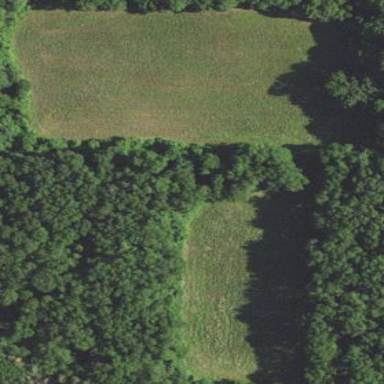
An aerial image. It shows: Wildlife opening in meadow area.